Question: I have a grassland where i have rendered a quad using instanced rendering with a texture containing alpha channel.
So far it looks ideal, except it doesn't move/animate. its just a quad rendered onto the screen, which just sits still and does nothing.

What I am trying to achieve here is simple, I want a way to be able to move the quad, using some trignometric function [sine] for example, but I dont want to move the whole quad, only the upper part of it.
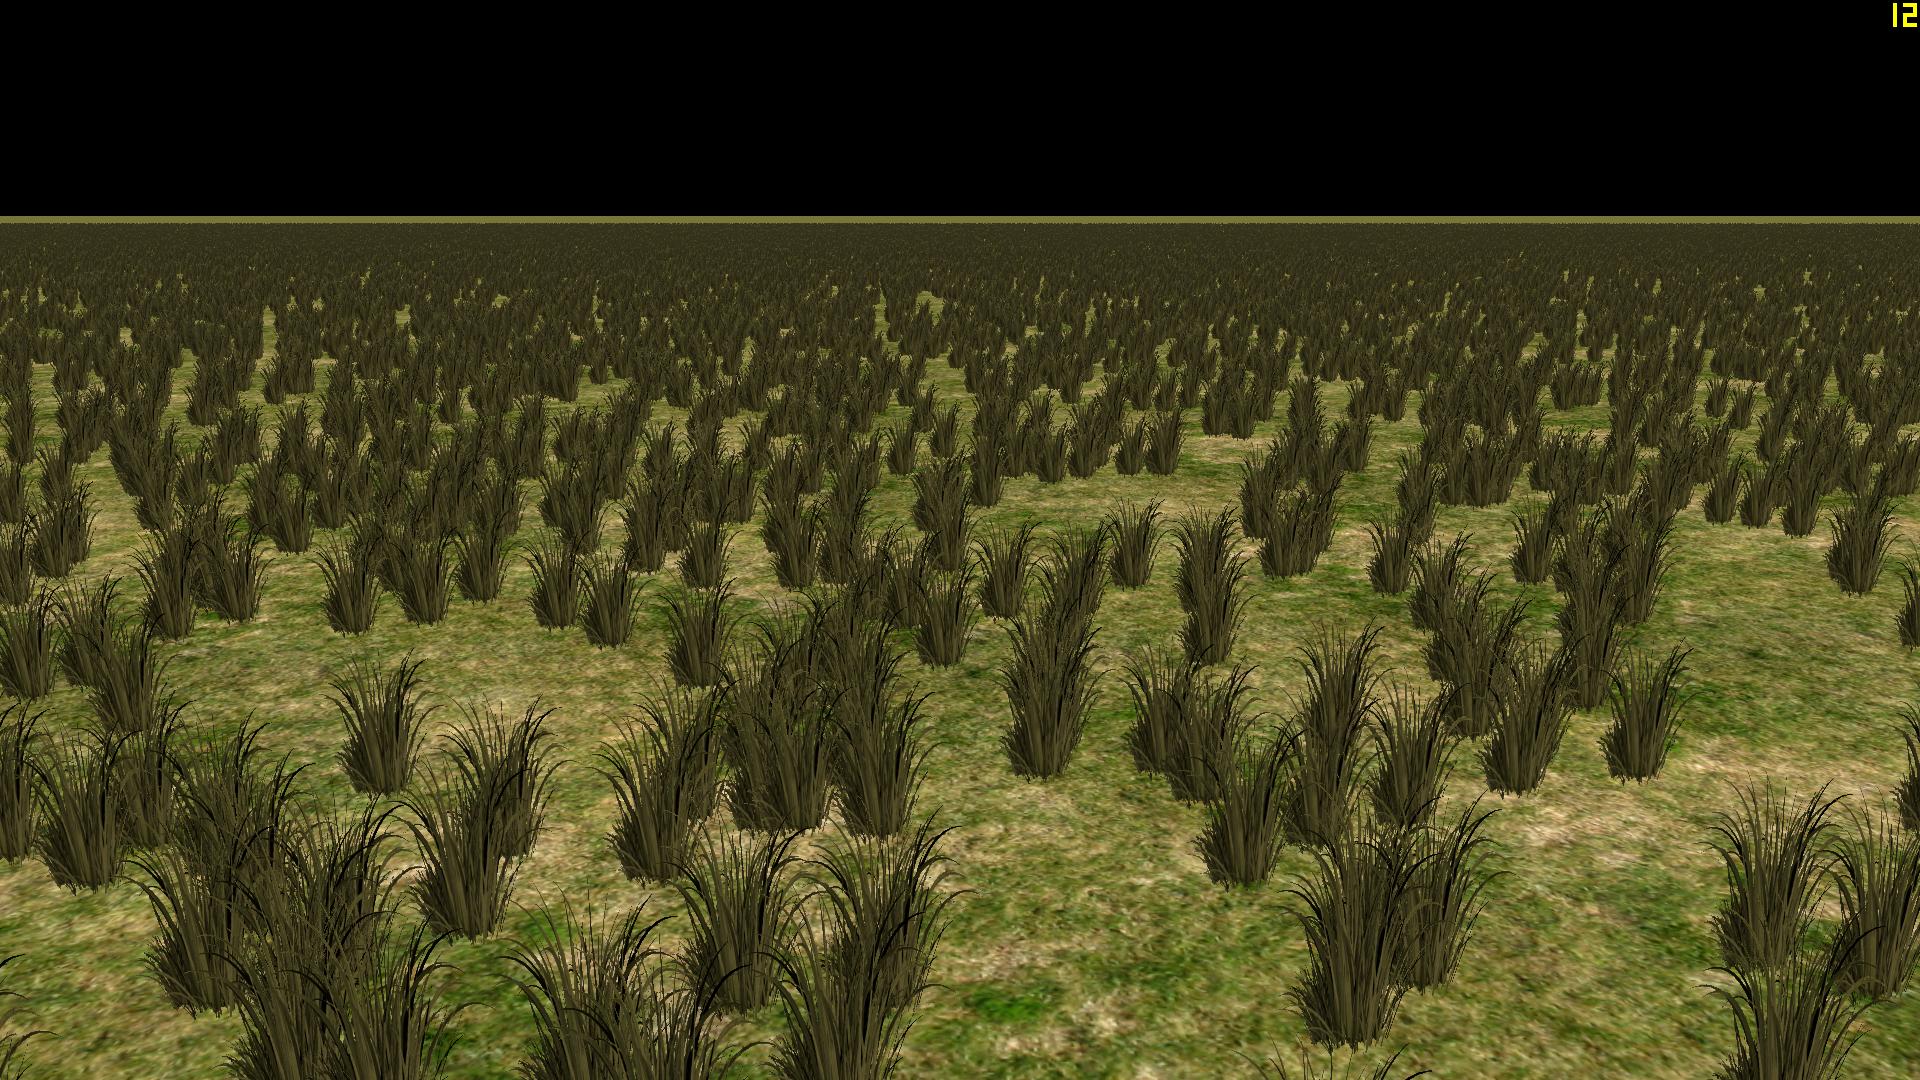
Answer: <URL> is what you are after.
first transform the quad so the bottom is at Y=0 then multiply with
'''
[1,d,0,0,
0,1,0,0,
0,0,1,0,
0,0,0,1]
'''
and then transform it to where you need it to be
and let d vary around 0